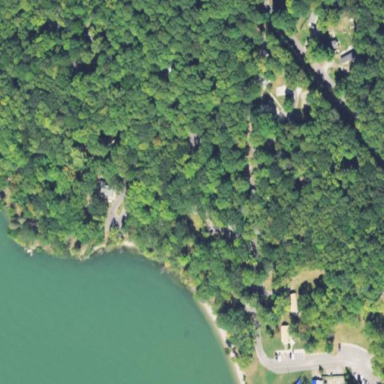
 perfect for outdoor activities and relaxation."